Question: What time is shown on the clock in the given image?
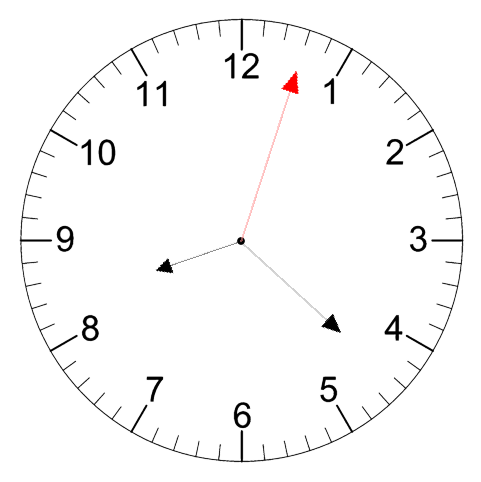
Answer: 08:22:03